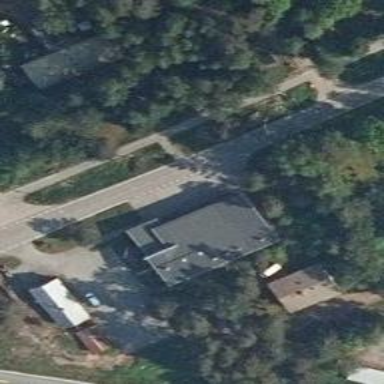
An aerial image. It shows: Asphalt cycleway.